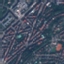
Land use / land cover: Residential